Interaction volume radius: 10 \u00c5
Interaction volume height: 10 \u00c5
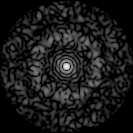
Disorder parameter: 0.865